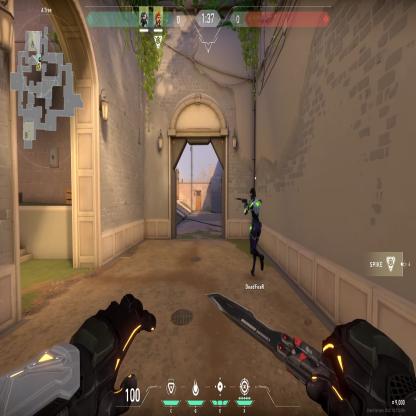
Label: teammate